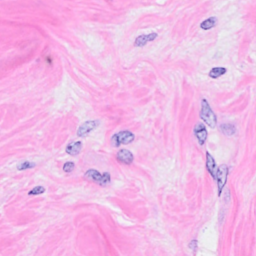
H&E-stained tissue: Breast